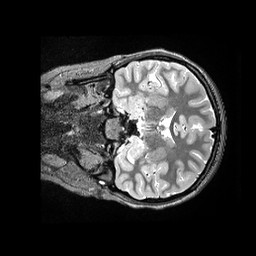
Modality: T2w
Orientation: coronal
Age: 14
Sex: female
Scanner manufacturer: siemens
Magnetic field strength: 3 T
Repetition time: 3.2 s
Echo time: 0.564 s